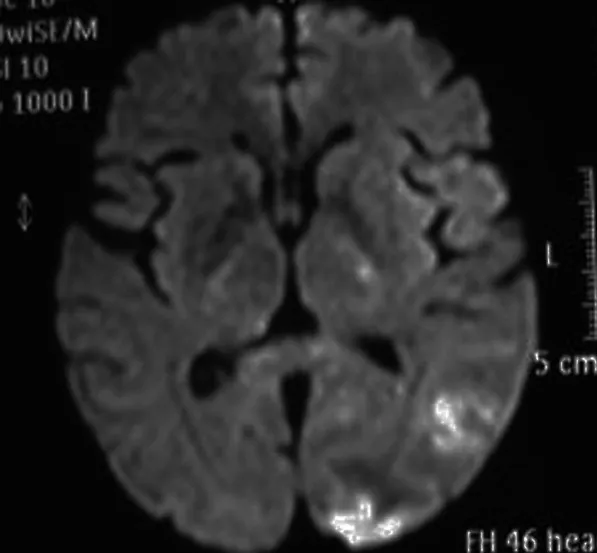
Brain MRI DWI: left occipital cortical restriction in DWI.
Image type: radiology (mri)